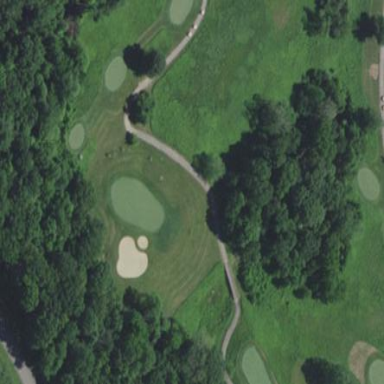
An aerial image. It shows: Area with grass used as rough in golf course.